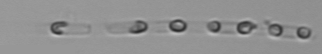
Label: Skeletonema